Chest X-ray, AP view. Patient: 18 years old, sex F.
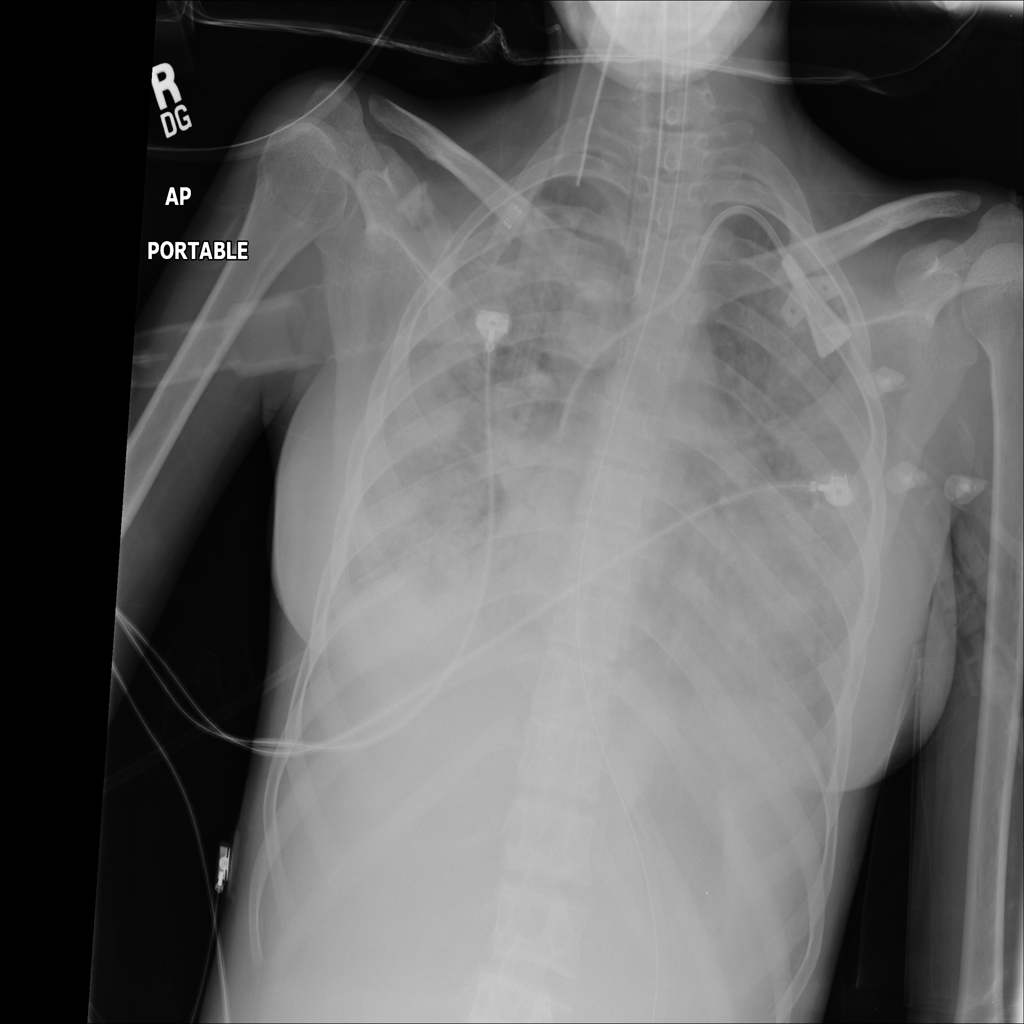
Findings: No Finding